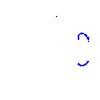
Particle: proton